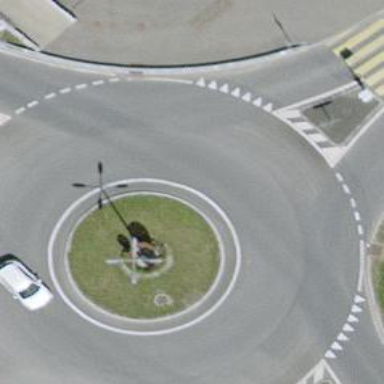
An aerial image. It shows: Roundabout on primary highway.